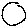
Label: moon